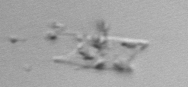
Label: Eucampia